Question: I added CSS to a checkbox and it works just fine.
I use a local file (named check.png) to use as the check background image and crop it inside the checkbox area.
Here are two checkboxes one checked and one unchecked

Now I'd like to know if it's possible, instead of manually setting 25px in the CSS file, to get the background image's real width and height and set the width to background.width and the height to background.height/2.
That would allow to have it automatically resize if I ever change check.png and still work properly
EDIT: I think I was misunderstood. I want the box to fit the background image, not the image to fit the box. I'll try the opposite anyway
EDIT2: Okay Nvm Apparently fitting the background in the box was a better idea than fitting the box in the image. Thanks :D
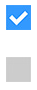
Answer: You don't have to write the exact 'width' and 'height'.
To scale the background image to fit inside its container, you can simply use:
'''
background-size:contain;
'''